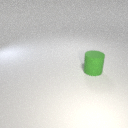
large green rubber cylinder